Field crop: maize
Growth stage: 1
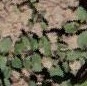
Species: convolvulus